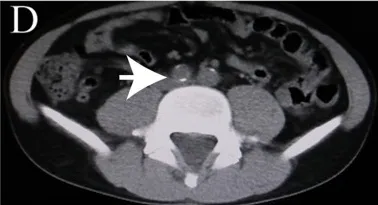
Heterotopic calcification. (D) Calcification of head.
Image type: radiology (ct)